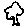
Label: tree